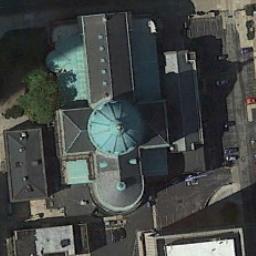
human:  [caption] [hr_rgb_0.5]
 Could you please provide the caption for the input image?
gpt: This is a church, Built of tan brick .

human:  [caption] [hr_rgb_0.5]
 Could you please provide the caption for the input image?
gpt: There is a church with a blue roof .

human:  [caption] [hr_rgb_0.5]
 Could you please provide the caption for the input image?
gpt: The church with a green circular pointed tower and the rest of the church has a cross-shaped sloping roof .

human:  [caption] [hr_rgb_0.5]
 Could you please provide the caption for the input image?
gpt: A gray cross-shaped roof with a blue domed church on the main house, Surrounded by trees, Roads and cars .

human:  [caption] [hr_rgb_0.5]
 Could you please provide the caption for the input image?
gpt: A church with a cross structure and a green round roof is beside a gray building .